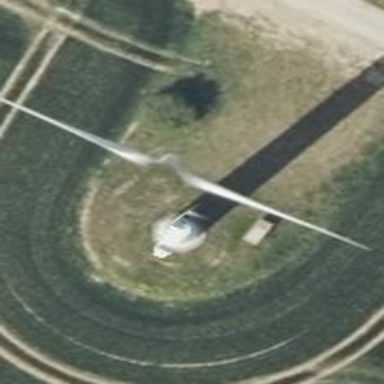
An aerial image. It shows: Wind generator in the form of horizontal axis wind turbine.